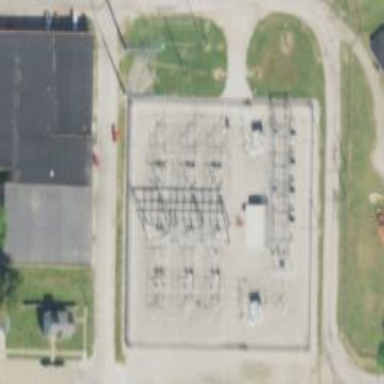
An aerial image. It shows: Switch for power supply.